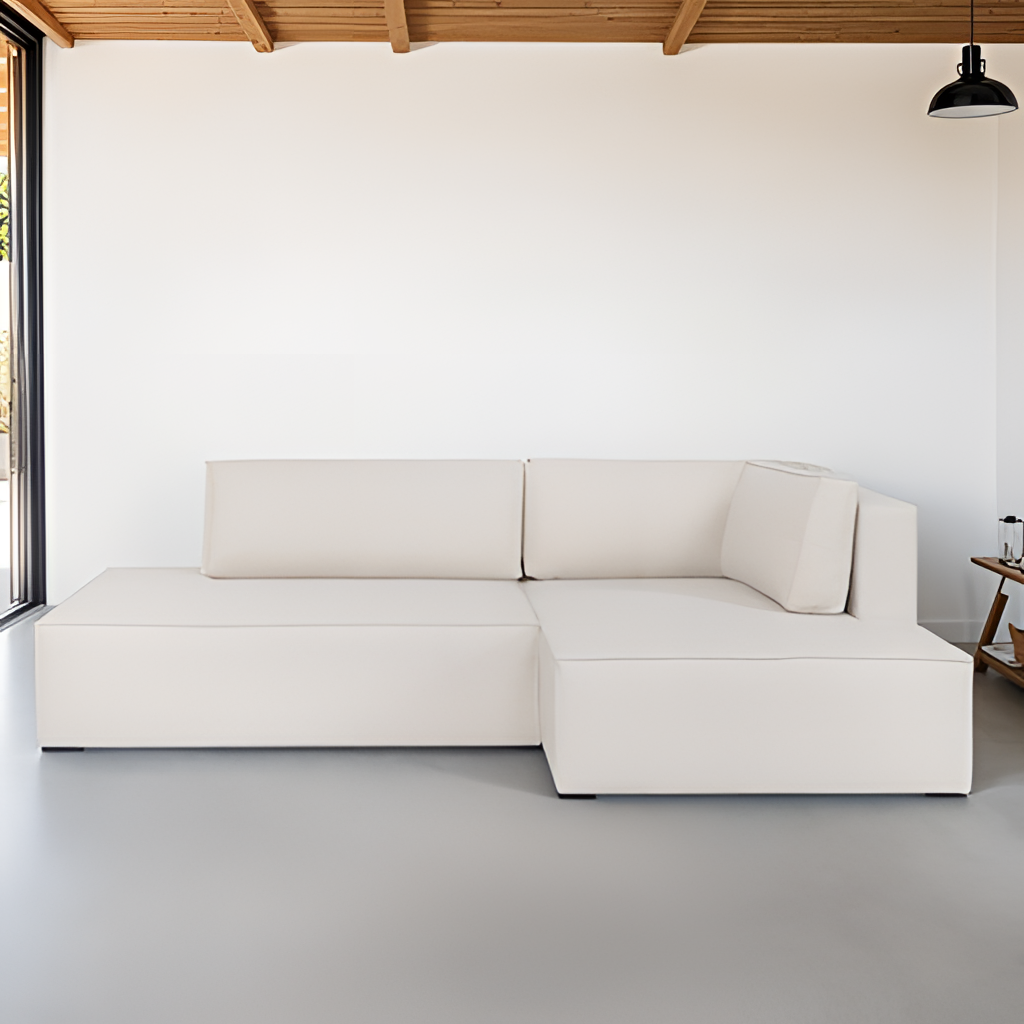
fabric sectional sofa, living room, minimalist, concrete flooring, with matte pattern, white paint wallpaper, with solid pattern